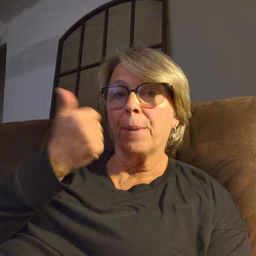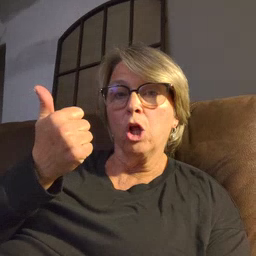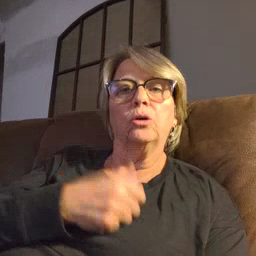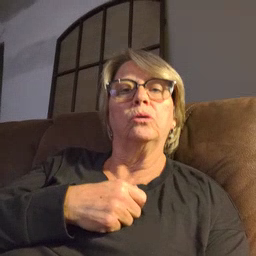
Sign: better